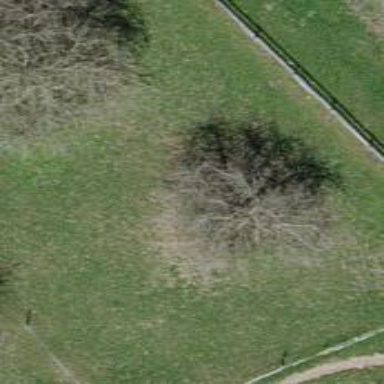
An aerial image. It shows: Agricultural area with deciduous broadleaved trees.